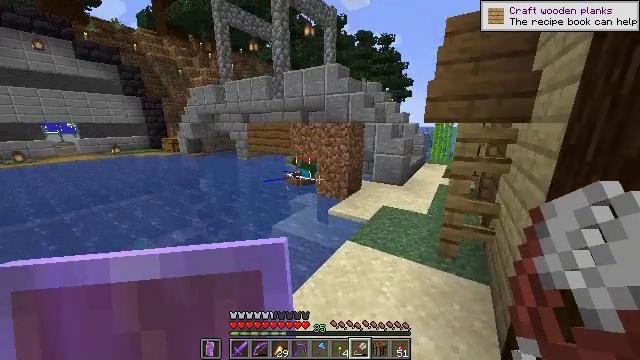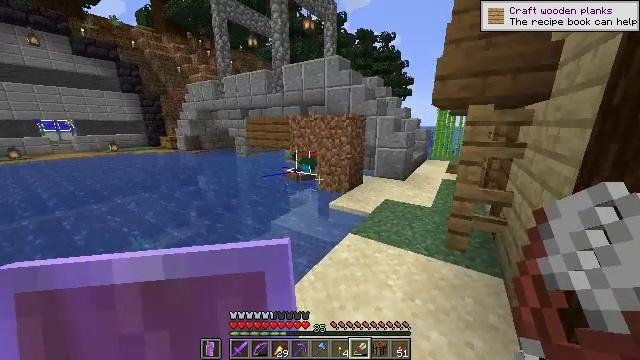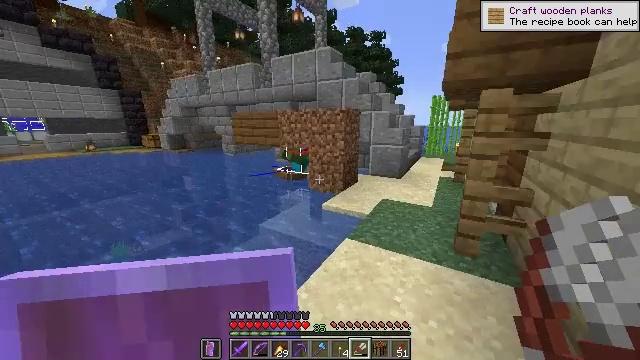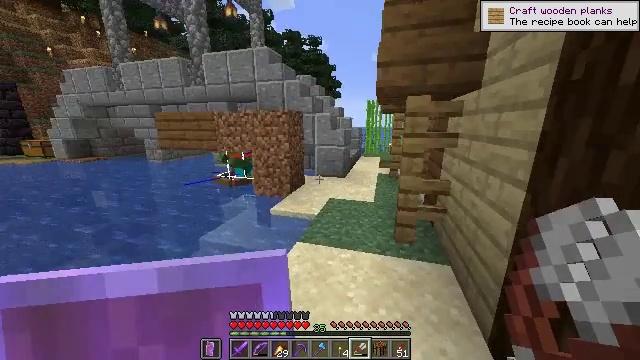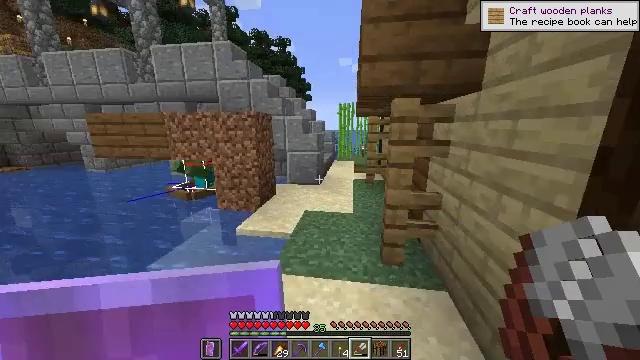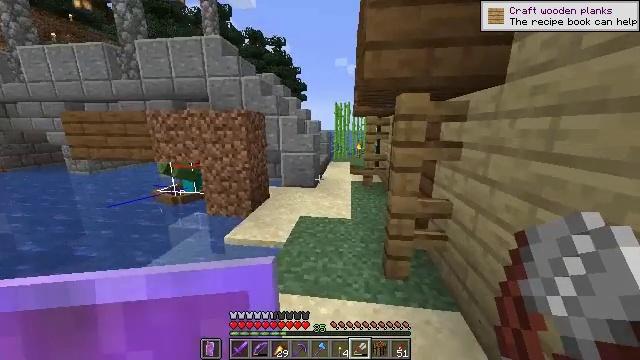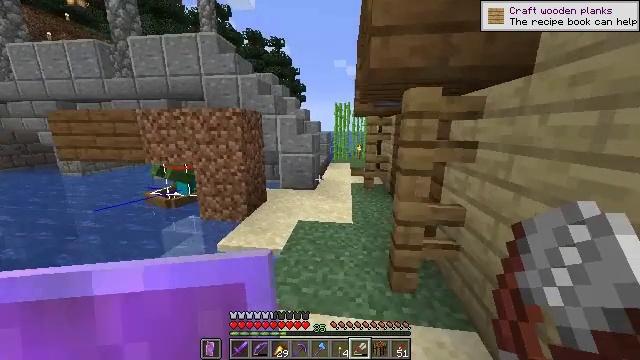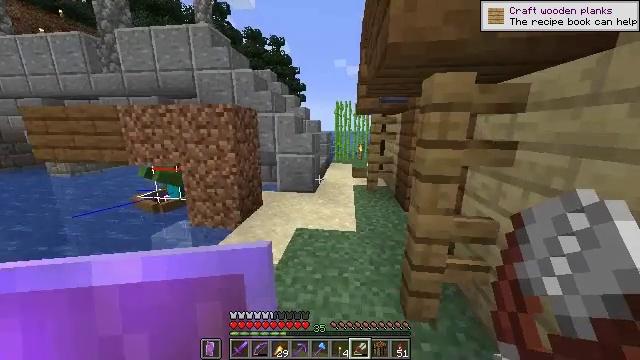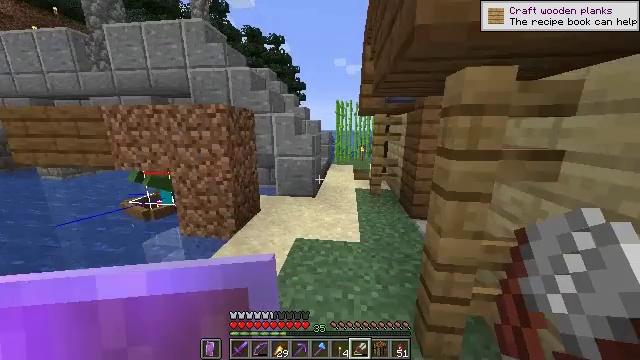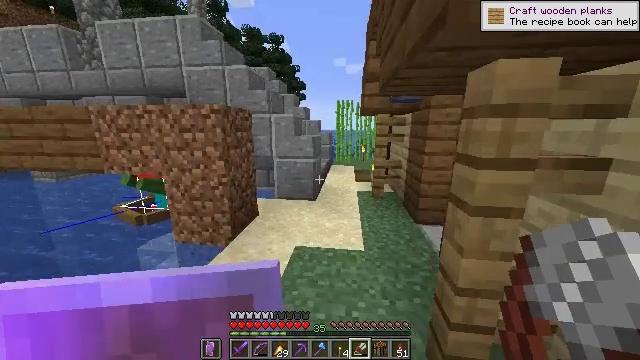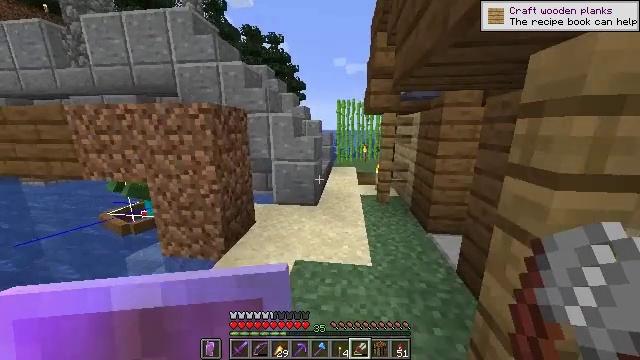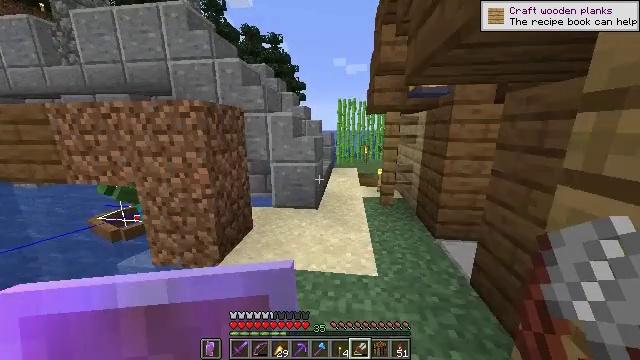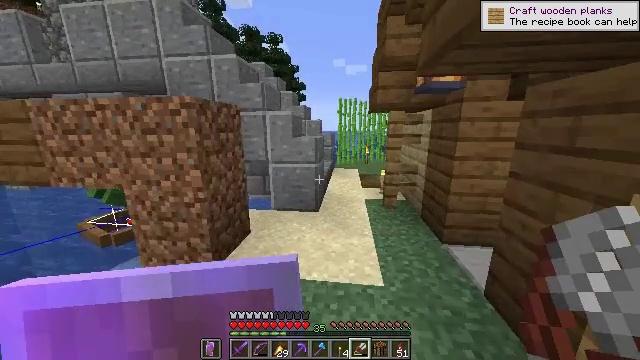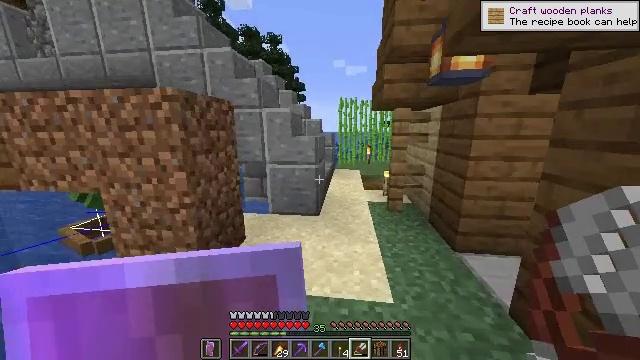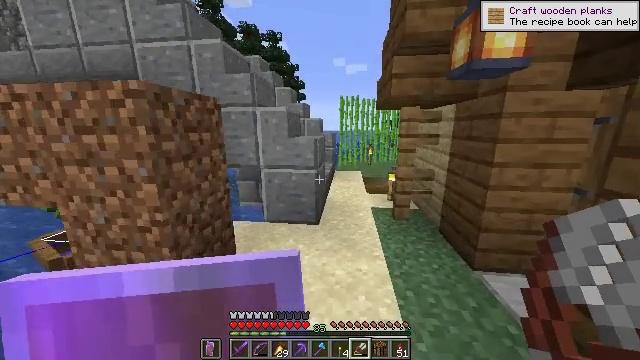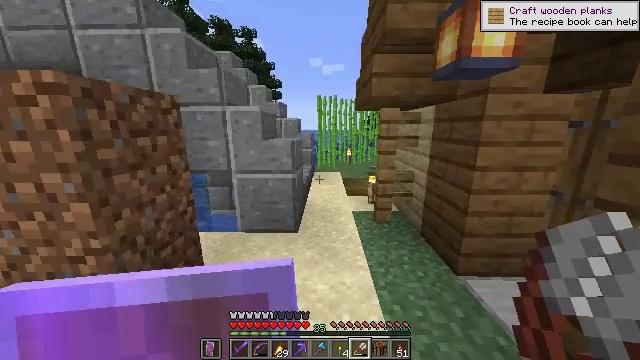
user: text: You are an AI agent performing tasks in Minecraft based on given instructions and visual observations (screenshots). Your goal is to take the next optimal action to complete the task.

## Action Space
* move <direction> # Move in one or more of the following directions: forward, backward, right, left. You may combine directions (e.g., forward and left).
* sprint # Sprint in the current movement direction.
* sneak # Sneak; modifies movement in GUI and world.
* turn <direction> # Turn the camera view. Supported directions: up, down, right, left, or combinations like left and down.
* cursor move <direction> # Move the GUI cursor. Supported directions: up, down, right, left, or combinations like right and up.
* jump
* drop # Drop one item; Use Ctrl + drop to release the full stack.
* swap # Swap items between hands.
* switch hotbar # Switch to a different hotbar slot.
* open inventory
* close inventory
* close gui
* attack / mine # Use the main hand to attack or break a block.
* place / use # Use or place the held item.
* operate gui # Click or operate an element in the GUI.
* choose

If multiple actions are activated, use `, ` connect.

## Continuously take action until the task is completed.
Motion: motion action
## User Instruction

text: Break the weeping vines plant.
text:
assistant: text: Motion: move forward, sprint
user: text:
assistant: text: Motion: move forward, sprint, turn right
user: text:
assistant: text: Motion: move forward, sprint, turn right
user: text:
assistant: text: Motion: move forward, sprint, turn right
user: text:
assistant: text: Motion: move forward, sprint, turn right
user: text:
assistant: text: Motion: move forward, sprint
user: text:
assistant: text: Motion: move forward, sprint
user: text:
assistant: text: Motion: move forward, sprint
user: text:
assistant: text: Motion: move forward, sprint
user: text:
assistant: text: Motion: move forward, sprint
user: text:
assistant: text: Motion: move forward, sprint
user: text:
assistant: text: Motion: move forward, sprint
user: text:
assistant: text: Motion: move forward, sprint
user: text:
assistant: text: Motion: move forward, sprint
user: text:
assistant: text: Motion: move forward, sprint, turn right
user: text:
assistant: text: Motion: move forward, sprint, turn right
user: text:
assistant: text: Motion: move forward, sprint, turn right
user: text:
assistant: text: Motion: move forward, sprint, turn right and down
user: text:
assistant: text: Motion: move forward, sprint, turn right
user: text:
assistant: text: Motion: move forward, sprint, turn right
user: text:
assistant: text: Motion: move forward, sprint
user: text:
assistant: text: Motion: move forward, sprint
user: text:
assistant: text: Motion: move forward, sprint
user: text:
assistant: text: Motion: move forward, sprint
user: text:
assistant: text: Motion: move forward, sprint, turn right
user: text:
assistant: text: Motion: move forward, sprint, turn right and up
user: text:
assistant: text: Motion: move forward, sprint, turn right and up
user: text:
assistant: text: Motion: move forward, sprint, turn right
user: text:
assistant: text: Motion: move forward, sprint, turn right
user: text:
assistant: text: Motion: move forward, sprint, use / place